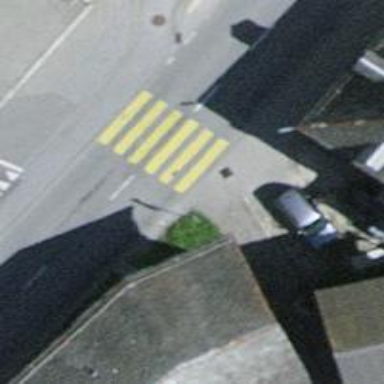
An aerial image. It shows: Uncontrolled zebra crossing.